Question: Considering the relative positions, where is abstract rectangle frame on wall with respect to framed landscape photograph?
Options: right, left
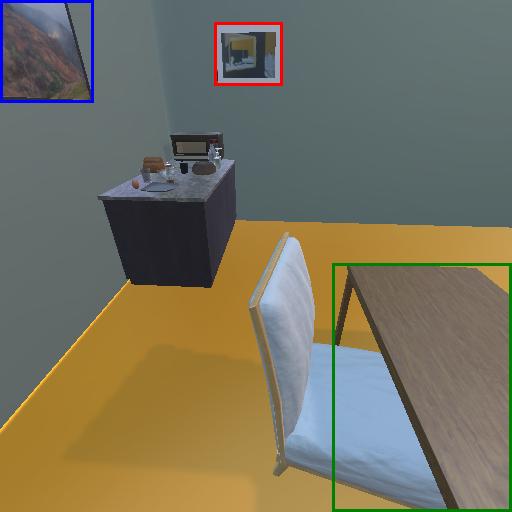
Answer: right